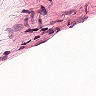
Metastatic tissue present: no